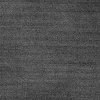
Atmospheric dust classification: dusty